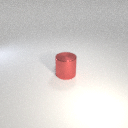
large red metal cylinder